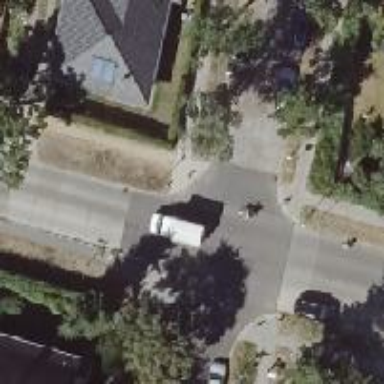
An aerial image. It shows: Residential road with separate sidewalks on both sides. Parking is parallel on the right lane.